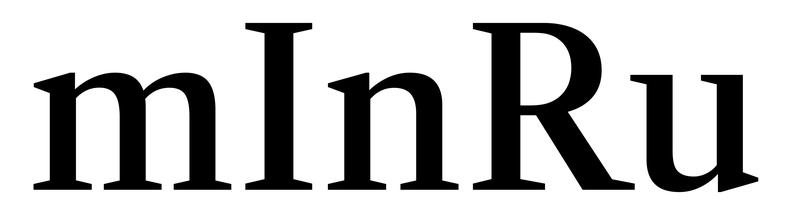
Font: LibreCaslonText_Medium